Field crop: maize
Growth stage: 2
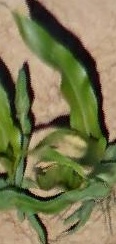
Species: maize